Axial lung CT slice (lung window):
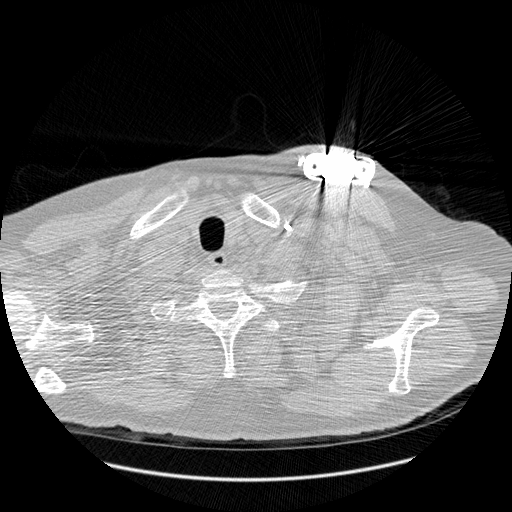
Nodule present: no